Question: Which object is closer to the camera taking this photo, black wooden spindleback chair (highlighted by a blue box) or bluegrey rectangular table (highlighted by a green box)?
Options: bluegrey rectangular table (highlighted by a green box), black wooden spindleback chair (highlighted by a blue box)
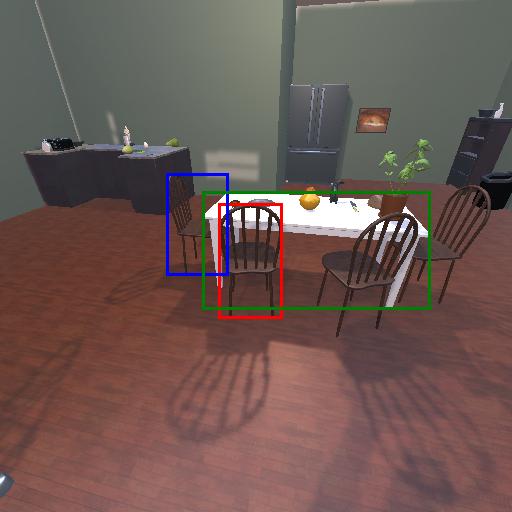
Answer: bluegrey rectangular table (highlighted by a green box)